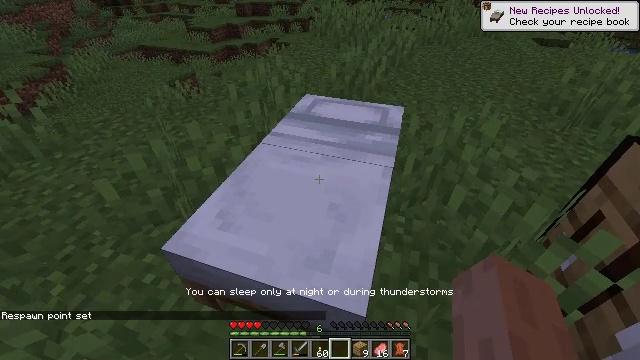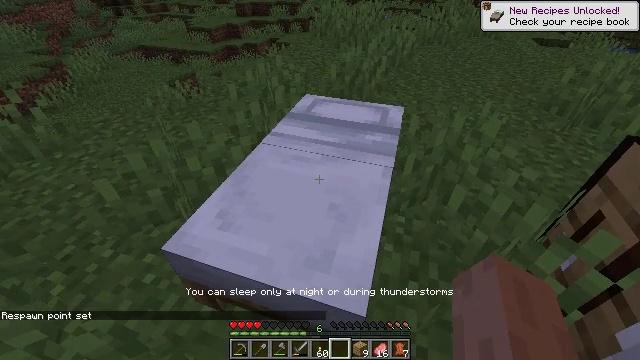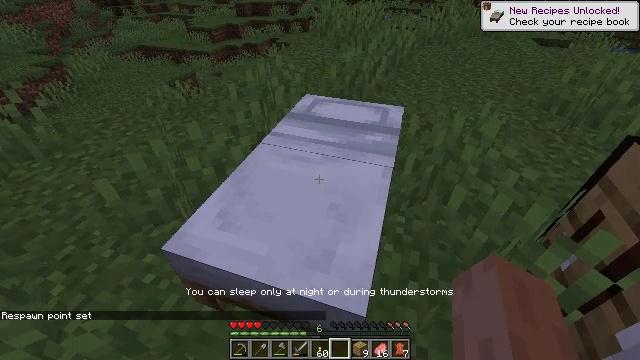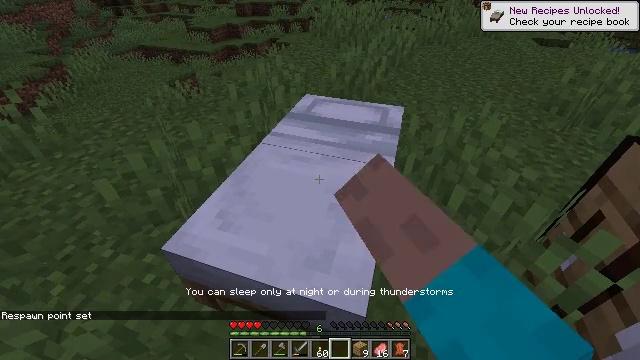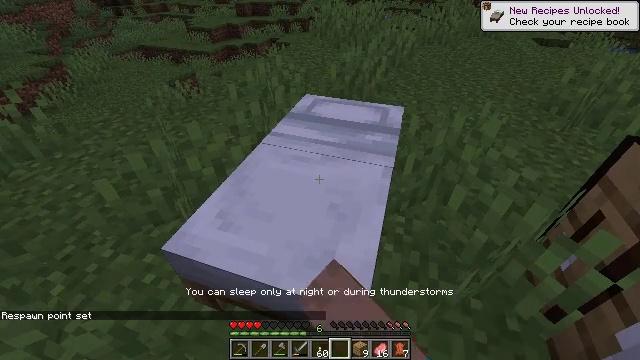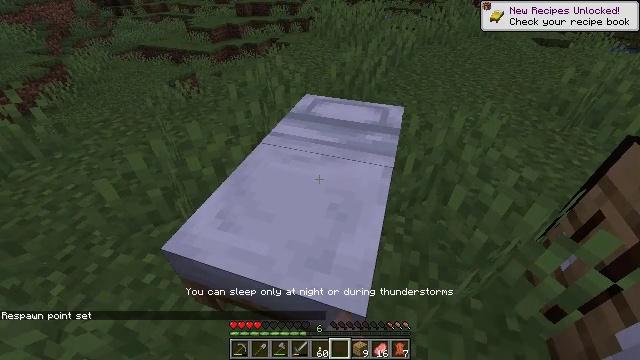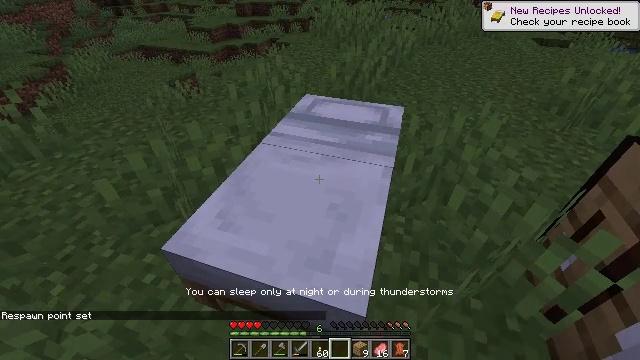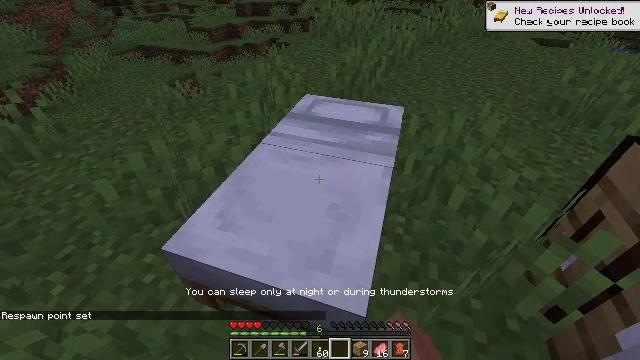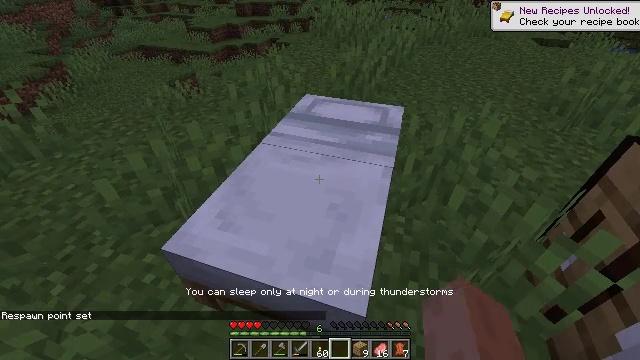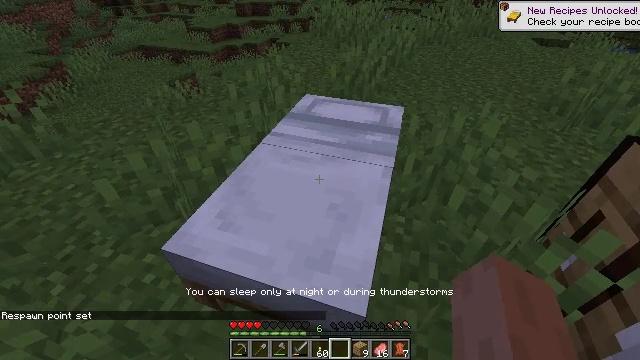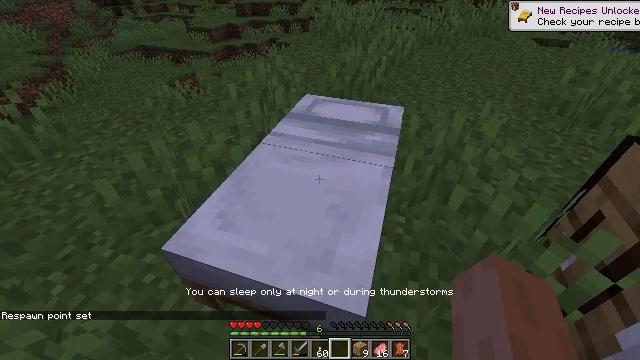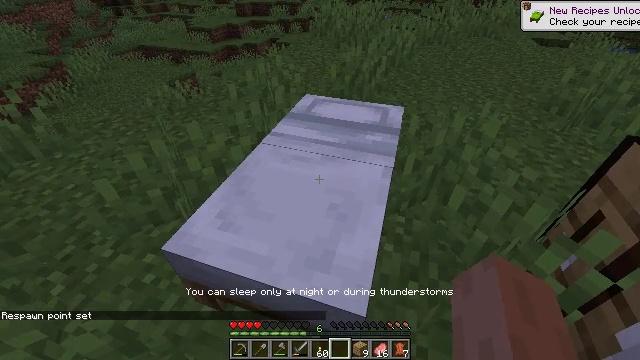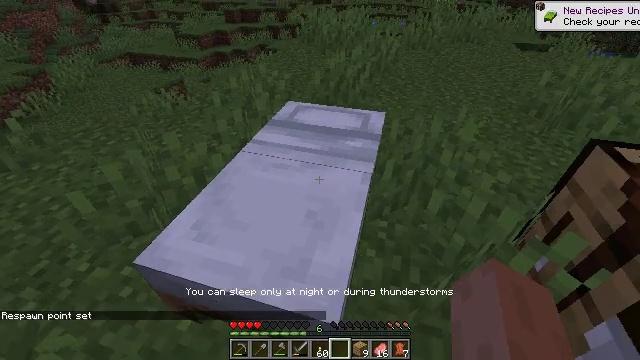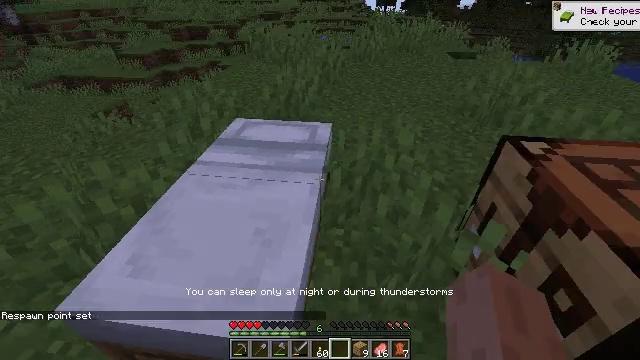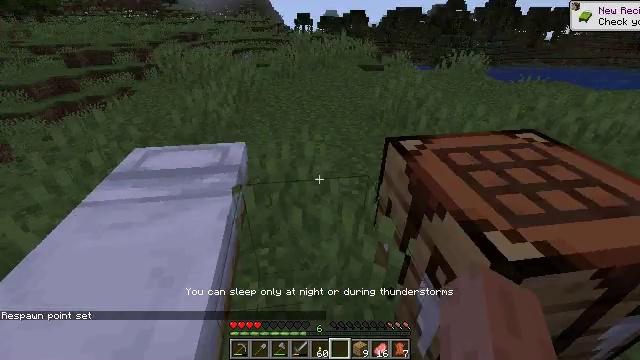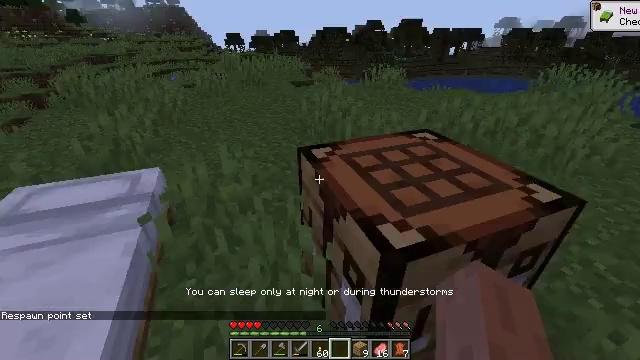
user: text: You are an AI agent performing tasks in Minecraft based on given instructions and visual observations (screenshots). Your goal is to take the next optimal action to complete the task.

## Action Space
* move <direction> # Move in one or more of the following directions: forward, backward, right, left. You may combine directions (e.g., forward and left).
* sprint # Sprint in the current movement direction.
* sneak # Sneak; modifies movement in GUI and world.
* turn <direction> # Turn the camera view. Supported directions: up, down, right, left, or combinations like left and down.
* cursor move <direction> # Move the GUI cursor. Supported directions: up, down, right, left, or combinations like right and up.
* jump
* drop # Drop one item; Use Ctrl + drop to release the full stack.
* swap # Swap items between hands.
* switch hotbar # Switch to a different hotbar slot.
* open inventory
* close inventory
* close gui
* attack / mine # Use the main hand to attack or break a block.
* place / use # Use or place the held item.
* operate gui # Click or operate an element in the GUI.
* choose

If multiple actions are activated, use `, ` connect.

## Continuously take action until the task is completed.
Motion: motion action
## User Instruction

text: Pick up the white bed by breaking it.
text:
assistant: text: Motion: no_op
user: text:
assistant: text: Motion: no_op
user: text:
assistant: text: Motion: no_op
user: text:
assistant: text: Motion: no_op
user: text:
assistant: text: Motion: no_op
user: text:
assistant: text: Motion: no_op
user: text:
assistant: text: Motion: no_op
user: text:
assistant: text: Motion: no_op
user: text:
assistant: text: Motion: no_op
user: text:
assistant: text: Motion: no_op
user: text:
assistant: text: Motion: no_op
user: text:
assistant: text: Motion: move right, turn right and up
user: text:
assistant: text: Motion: move right, turn right and up
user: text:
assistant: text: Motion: move right, turn right and up
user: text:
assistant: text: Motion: move right, turn right and up
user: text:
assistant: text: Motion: move right, turn right and up
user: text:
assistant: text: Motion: move right, turn right and up
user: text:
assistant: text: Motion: move right, turn right
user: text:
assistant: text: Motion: move right
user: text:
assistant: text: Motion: move right
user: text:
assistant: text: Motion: move right
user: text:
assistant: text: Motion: no_op
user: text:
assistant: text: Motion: no_op
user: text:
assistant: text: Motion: no_op
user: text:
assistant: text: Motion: no_op
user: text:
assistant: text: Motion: turn right
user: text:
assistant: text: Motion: turn right
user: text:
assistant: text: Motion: turn right
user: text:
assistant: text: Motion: turn right
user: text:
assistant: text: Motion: turn right